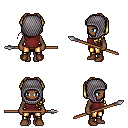
a pixel art fantasy rpg character, female body template, human, dark skin, maroon sleeveless shirt, gold greaves, blonde princess hairstyle, chain hood, brown shoes, spear, four views (front, back, left, right), 2x2 character sprite sheet, small pixel art, hard edges, no anti-aliasing